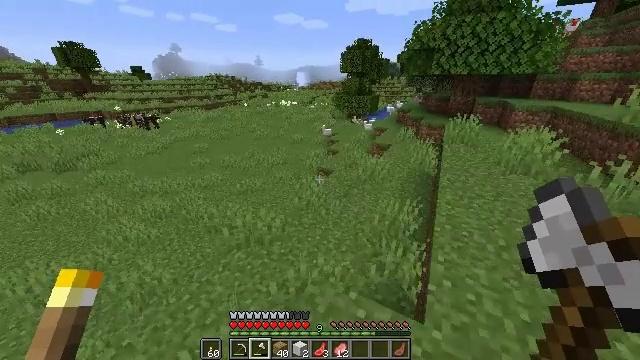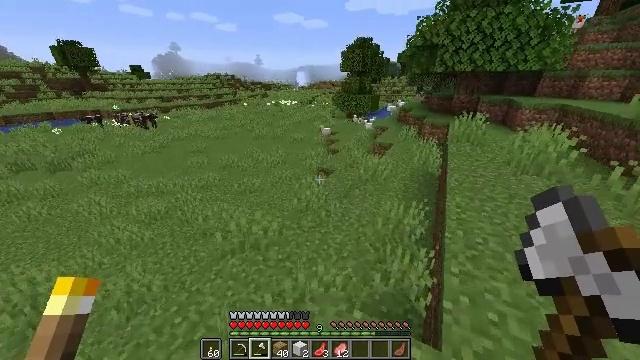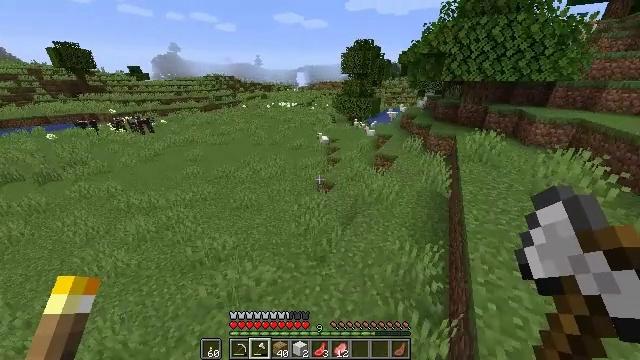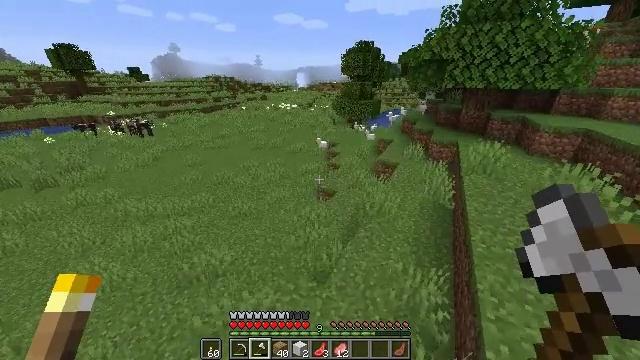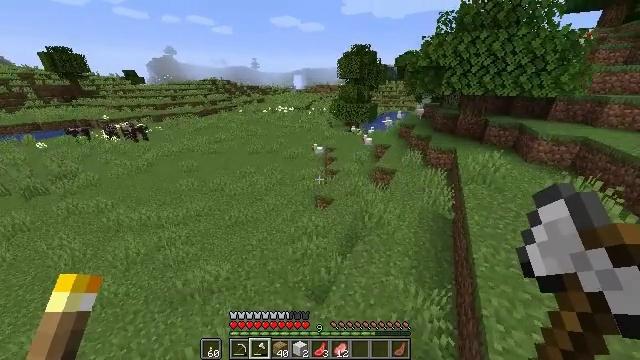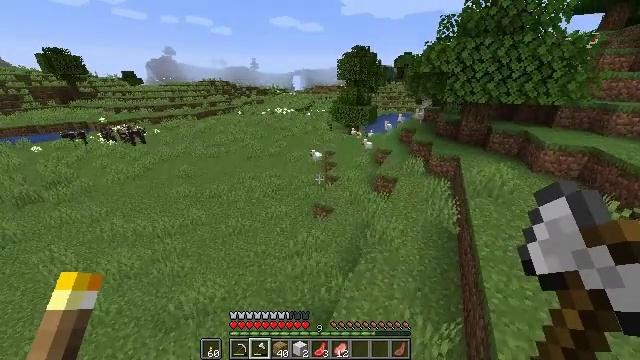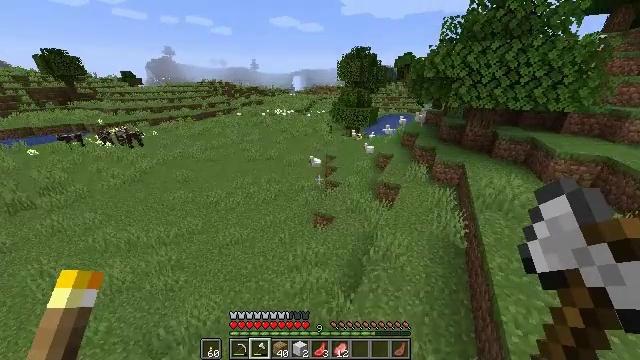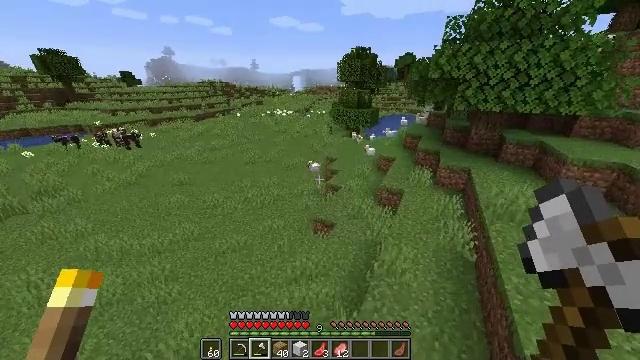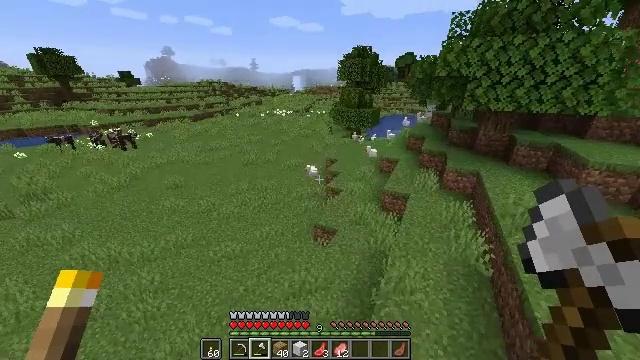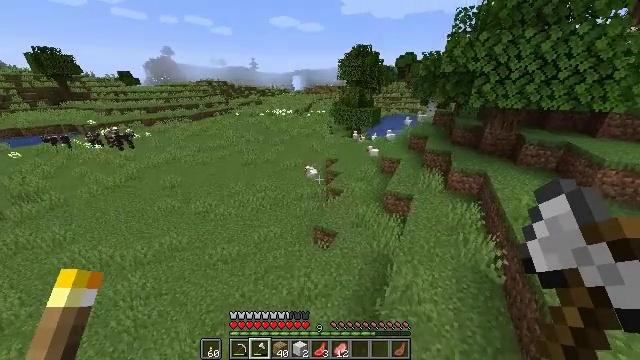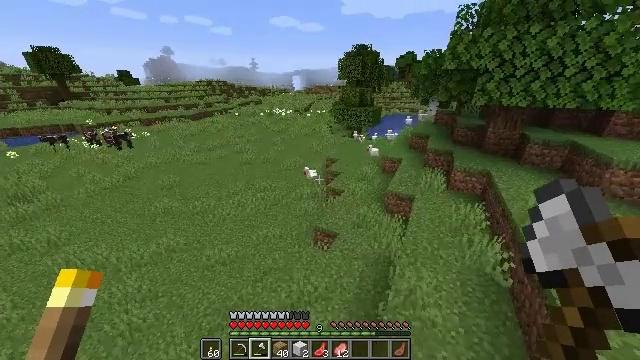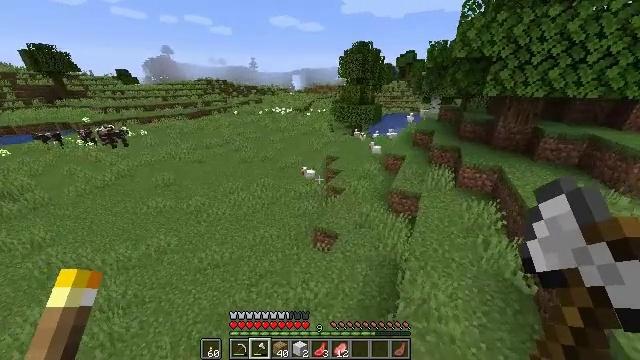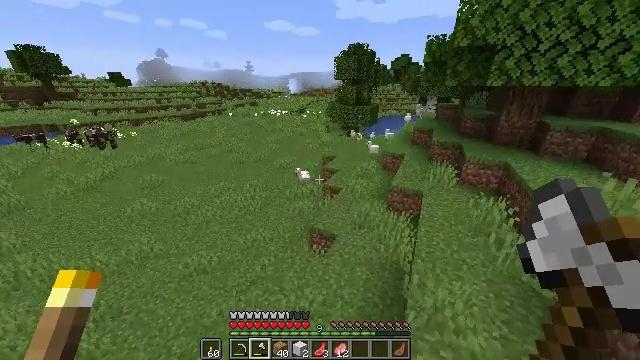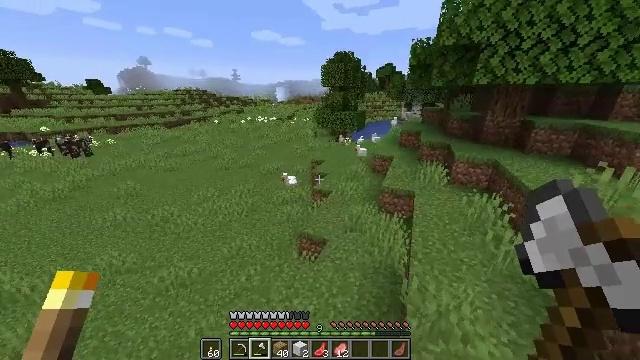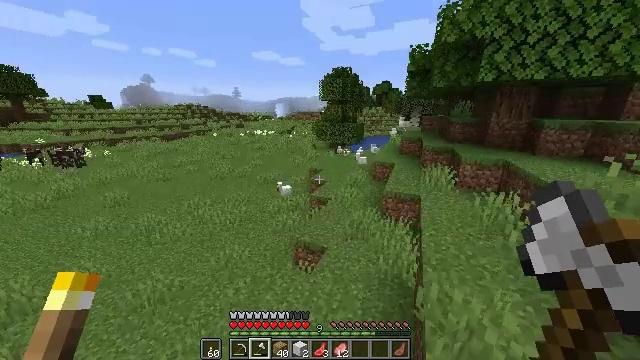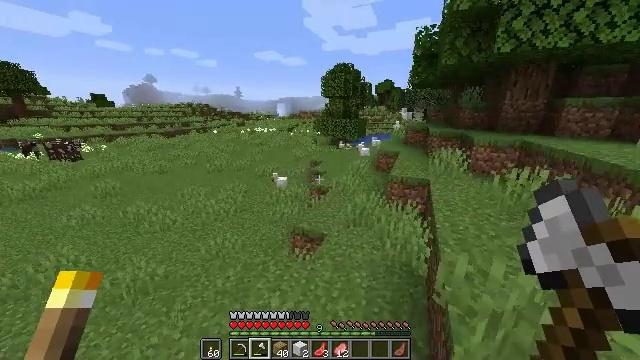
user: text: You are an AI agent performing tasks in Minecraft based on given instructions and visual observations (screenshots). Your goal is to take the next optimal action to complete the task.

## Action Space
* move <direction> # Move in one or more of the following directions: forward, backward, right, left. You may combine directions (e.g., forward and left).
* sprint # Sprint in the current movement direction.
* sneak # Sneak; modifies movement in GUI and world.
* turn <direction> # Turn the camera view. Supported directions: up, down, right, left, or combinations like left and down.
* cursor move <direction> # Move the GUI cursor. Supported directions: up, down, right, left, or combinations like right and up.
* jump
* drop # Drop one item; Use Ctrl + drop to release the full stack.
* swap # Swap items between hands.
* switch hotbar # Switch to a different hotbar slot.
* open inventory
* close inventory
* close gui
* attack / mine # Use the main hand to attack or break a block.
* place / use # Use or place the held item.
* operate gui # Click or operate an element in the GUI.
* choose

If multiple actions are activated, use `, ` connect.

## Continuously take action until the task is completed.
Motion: motion action
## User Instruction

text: Combat the chicken.
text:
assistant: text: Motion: move forward, sprint
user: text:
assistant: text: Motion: move forward, sprint, jump
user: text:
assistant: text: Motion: move forward, sprint, jump
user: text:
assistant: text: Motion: move forward, sprint, jump
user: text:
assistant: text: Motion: move forward, sprint, jump
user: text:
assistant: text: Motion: move forward, sprint, jump
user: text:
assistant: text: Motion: move forward, sprint
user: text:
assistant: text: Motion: move forward, sprint
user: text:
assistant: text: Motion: move forward, sprint
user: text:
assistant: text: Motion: move forward, sprint
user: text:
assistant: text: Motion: move forward and move right, sprint
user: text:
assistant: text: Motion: move forward and move right, sprint, turn right
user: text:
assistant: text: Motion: move forward and move right, sprint, turn right and up
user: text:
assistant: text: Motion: move forward and move right, sprint, turn up
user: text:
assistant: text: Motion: move forward and move right, sprint
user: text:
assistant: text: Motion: move forward and move right, sprint
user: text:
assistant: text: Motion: move forward and move right, sprint
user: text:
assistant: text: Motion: move forward, sprint
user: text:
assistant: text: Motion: move forward, sprint
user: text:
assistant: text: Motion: move forward, sprint
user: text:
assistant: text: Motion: move forward, sprint
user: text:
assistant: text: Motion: move forward, sprint, turn left and up
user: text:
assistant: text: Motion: move forward, sprint
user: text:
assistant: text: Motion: move forward, sprint, turn right
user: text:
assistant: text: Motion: move forward, sprint, turn right
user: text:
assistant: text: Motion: move forward, sprint
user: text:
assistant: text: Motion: move forward, sprint
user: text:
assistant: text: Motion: move forward, sprint
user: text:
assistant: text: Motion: move forward, sprint
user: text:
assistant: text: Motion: move forward, sprint